Aerial crown-view tile of a tropical tree (Barro Colorado Island, Panama), acquired 20241216:
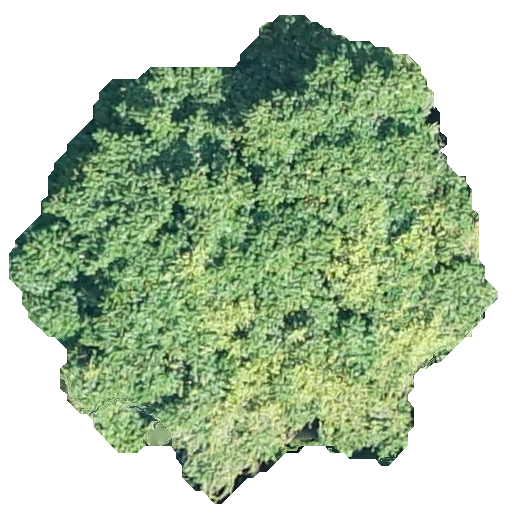
Species: Tachigali panamensis
GBIF accepted scientific name: Tachigali panamensis
Crown area: 228.277 m²